Question: I would like to get the array of the triangles, but I can't find it in the geometry object.
---
.faces aren't triangles. If I create a cube, then a face looks like this:
'''
"faces": [{
"a": 0,
"b": 2,
"c": 3,
"d": 1,
...
'''
These are polygons, not faces.

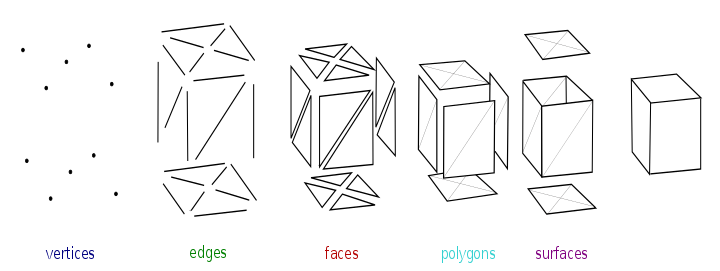
Answer: If you push a 'Face4' into 'faces', then you're going to end up with a quad when calling faces. If you're pushing 'Face3' into 'faces' then you'll get a triangle back. If you're getting a 'd' on a 'faces' call, you pushed a 'Face4'.
If you're asking how to get tris from a quad, that's a different question.
Basically, knowing that the 'order' of the quad is 'A B C D' you can generally say that 'A B C' and 'A C D' are triangles that will share the approximate normal of the quad. (I saw approximate because the quad may be slightly skewed. The less co-planar the points are, the more the skew will be apparent, and the more difference the normals will have.)
Now, there are other combinations that will work. The easiest way to do it is to draw out 'A B C D' on some paper, and note the direction (Clockwise or Counterclockwise). As long as your tris are also that same direction (which ever it was) then you'll be just fine. Clearly, if 'A B C' is a valid tri, then so would 'B C A' and 'C A B'. The same goes for 'A C D' being 'C D A' and 'D A C'. But you could split it across the other diagonal if you wanted as well, and form 'A B D' and 'B C D'. Following the previous logic you create the other identical triangles for those.